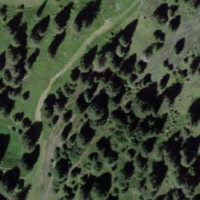
EUNIS habitat code: 43
Species observed at this site:
Rhododendron ferrugineum
Ajuga pyramidalis
Parnassia palustris